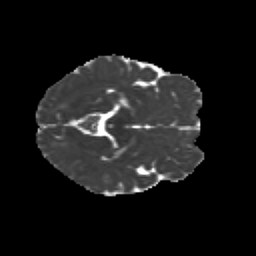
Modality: MD
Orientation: axial
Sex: female
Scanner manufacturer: siemens
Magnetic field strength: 3 T
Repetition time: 5 s
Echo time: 0.071 s